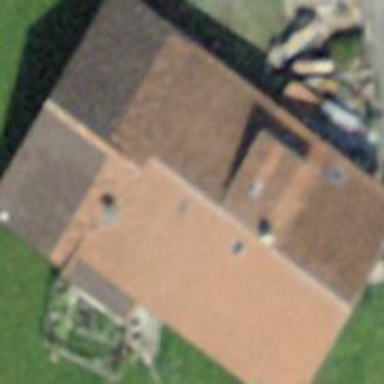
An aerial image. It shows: Farm building.